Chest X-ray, PA view. Patient: 21 years old, sex F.
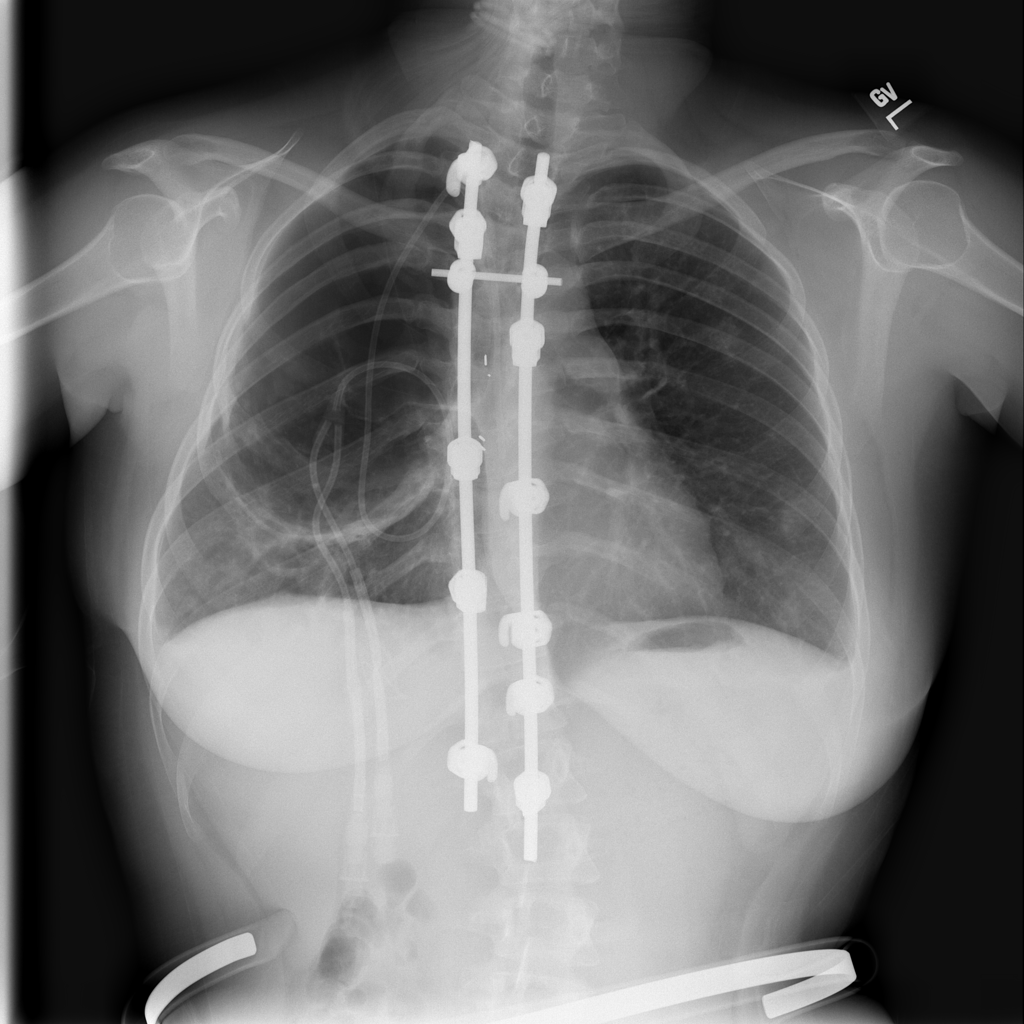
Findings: Consolidation, Pleural_Thickening